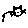
Label: cat